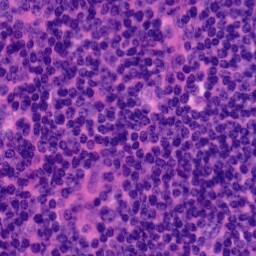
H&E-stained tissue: Tonsil